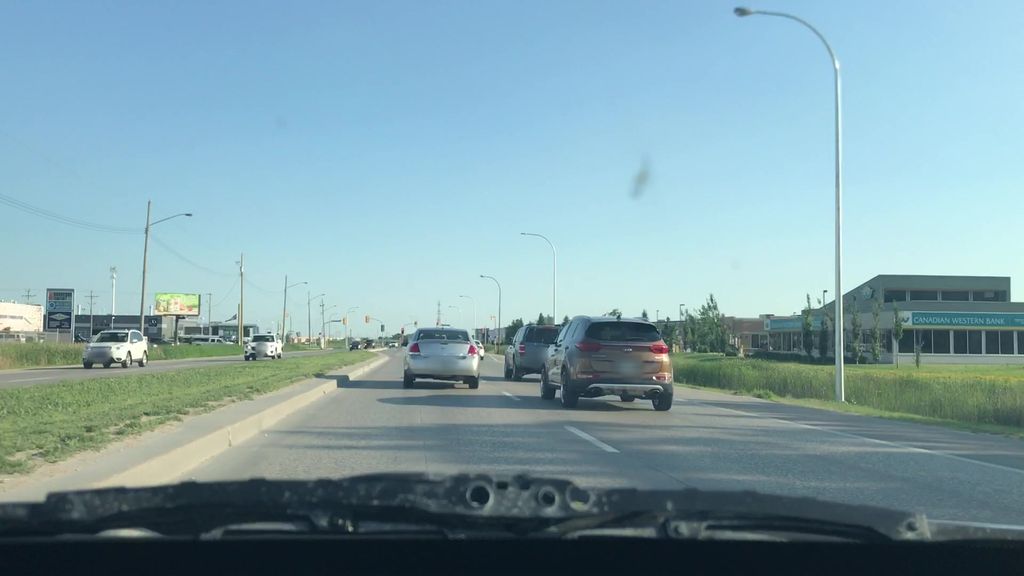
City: winnipeg